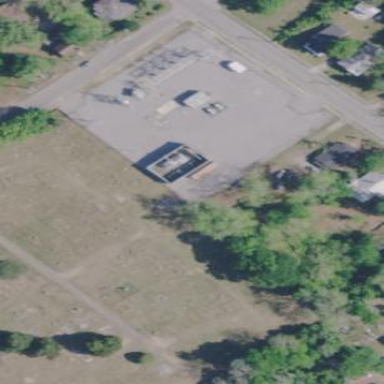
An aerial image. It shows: Distribution substation surrounded by fence.